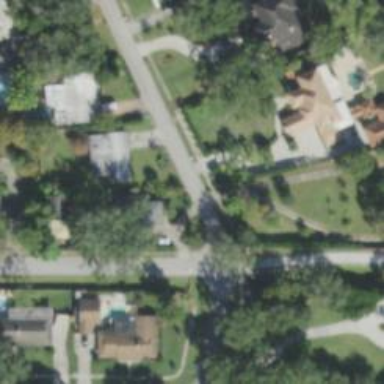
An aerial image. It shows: Residential road with sidewalk on the left side.